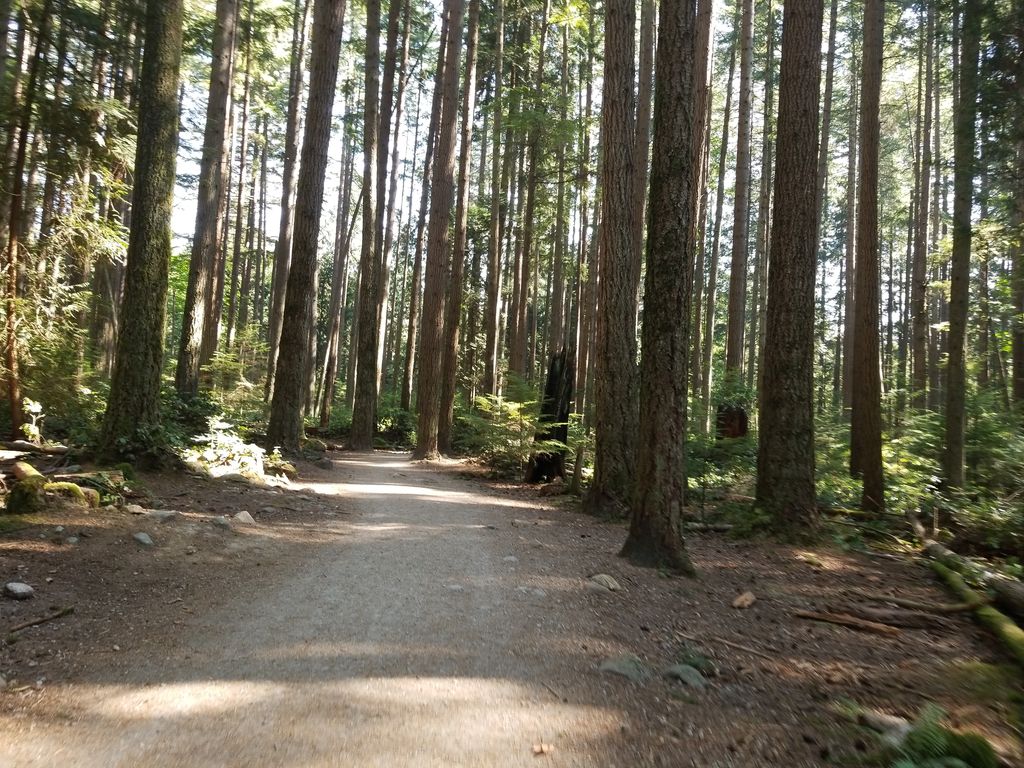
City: vancouver